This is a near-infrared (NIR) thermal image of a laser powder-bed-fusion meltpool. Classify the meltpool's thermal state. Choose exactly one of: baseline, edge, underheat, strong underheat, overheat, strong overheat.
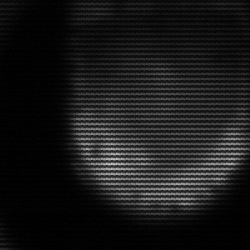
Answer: edge